Question: I have a directed-graph, each node is a complex data type.
Does anyone know How to build a data structure for this graph.
Like for the instance, picture here :

Thank in advance.
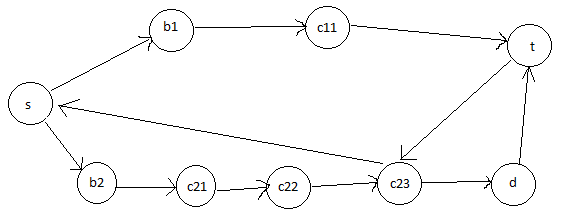
Answer: Looking at the image, it just looks like a directed graph. I assume what you mean by "complex data type" is that each vertex holds some sort of complex information, such as a hash table or something.
What I recommend you do if to create a dedicated Vertex class that holds the relevant information, then create a graph class using either an adjacency matrix or adjacency list implementation, depending on how dense/sparse/big/small the graph will be.